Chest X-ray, PA view. Patient: 42 years old, sex F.
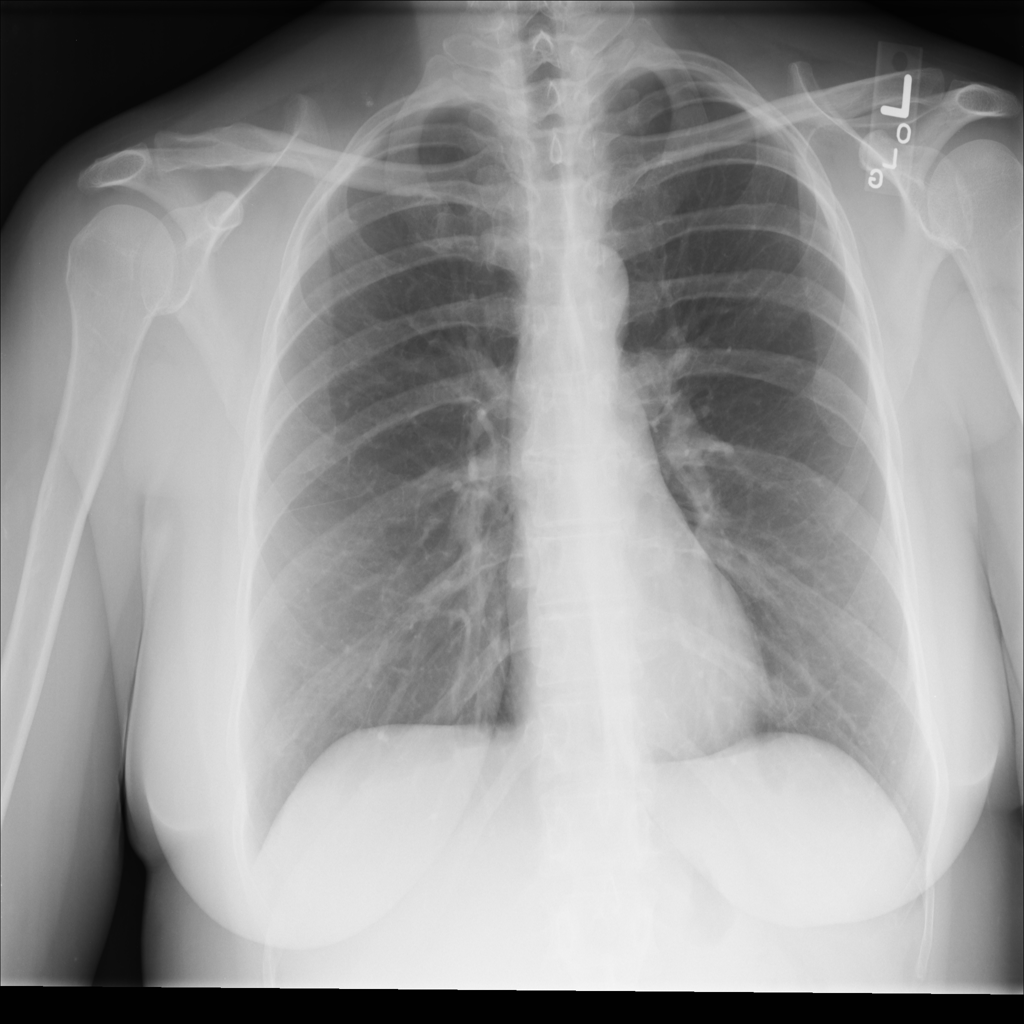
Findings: No Finding